Question: I am new to Python and am in the process of scraping a site to collect inventory information. The inventory items are spread across 6 pages on the site. The scraping went very smoothly and I was able to parse out all of the HTML elements I wanted to select.
I am now taking this to the next step and trying to export this into a csv file using the csv.writer included in Python 3. The script runs in my command line without any Syntax Errors popping up, but the csv file does not get created. I am wondering if there are any obvious issues with my script or something that I may have left out when attempting to put the parsed HTML elements into a csv.
Here is my code:
'''
import requests
import csv
from bs4 import BeautifulSoup
main_used_page = 'https://www.necarconnection.com/used-vehicles/'
page = requests.get(main_used_page)
soup = BeautifulSoup(page.text,'html.parser')
def get_items(main_used_page,urls):
main_site = 'https://www.necarconnection.com/'
counter = 0
for x in urls:
site = requests.get(main_used_page + urls[counter])
soup = BeautifulSoup(site.content,'html.parser')
counter +=1
for item in soup.find_all('li'):
vehicle = item.find('div',class_='inventory-post')
image = item.find('div',class_='vehicle-image')
price = item.find('div',class_='price-top')
vin = item.find_all('div',class_='vinstock')
try:
url = image.find('a')
link = url.get('href')
pic_link = url.img
img_url = pic_link['src']
if 'gif' in pic_link['src']:img_url = pic_link['data-src']
landing = requests.get(main_site + link)
souped = BeautifulSoup(landing_page.content,'html.parser')
comment = ''
for comments in souped.find_all('td',class_='results listview'):
com = comments.get_text()
comment += com
with open('necc-december.csv','w',newline='') as csv_file:
fieldnames = ['CLASSIFICATION','TYPE','PRICE','VIN',
'INDEX','LINK','IMG','DESCRIPTION']
writer = csv.DictWriter(csv_file,fieldnames=fieldnames)
writer.writeheader()
writer.writerow({
'CLASSIFICATION':vehicle['data-make'],
'TYPE':vehicle['data-type'],
'PRICE':price,
'VIN':vin,
'INDEX':vehicle['data-location'],
'LINK':link,
'IMG':img_url,
'DESCRIPTION':comment})
except TypeError: None
except AttributeError: None
except UnboundLocalError: None
urls = ['']
counter = 0
prev = 0
for x in range(100):
site = requests.get(main_used_page + urls[counter])
soup = BeautifulSoup(site.content,'html.parser')
for button in soup.find_all('a',class_='pages'):
if button['class'] == ['prev']:
prev +=1
if button['class'] == ['next']:
next_url = button.get('href')
if next_url not in urls:
urls.append(next_url)
counter +=1
if prev - 1 > counter:break
get_items(main_used_page,urls)
'''
Here is a screenshot of what happens after the script is being processed through the command line:

It takes a while for the script to run, so I know that the script is being read and processed. I am just unsure what is going wrong between that and actually making the csv file.
I hope this was helpful. Again, any tips or tricks on working with the Python 3 csv.writer would be super appreciated as I have tried multiple different variations.
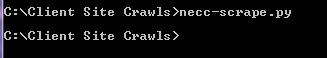
Answer: I found that your code that writes the csv works fine. Here it is in isolation
'''
import csv
vehicle = {'data-make': 'Buick',
'data-type': 'Sedan',
'data-location': 'Bronx',
}
price = '8000.00'
vin = '11040VDOD330C0D0D003'
link = 'https://www.necarconnection.com/someplace'
img_url = 'https://www.necarconnection.com/image/someimage'
comment = 'Fine Car'
with open('necc-december.csv','w',newline='') as csv_file:
fieldnames = ['CLASSIFICATION','TYPE','PRICE','VIN',
'INDEX','LINK','IMG','DESCRIPTION']
writer = csv.DictWriter(csv_file,fieldnames=fieldnames)
writer.writeheader()
writer.writerow({
'CLASSIFICATION':vehicle['data-make'],
'TYPE':vehicle['data-type'],
'PRICE':price,
'VIN':vin,
'INDEX':vehicle['data-location'],
'LINK':link,
'IMG':img_url,
'DESCRIPTION':comment})
'''
It creates the necc-december.csv fine:
'''
CLASSIFICATION,TYPE,PRICE,VIN,INDEX,LINK,IMG,DESCRIPTION
Buick,Sedan,8000.00,11040VDOD330C0D0D003,Bronx,https://www.necarconnection.com/someplace,https://www.necarconnection.com/image/someimage,Fine Car
'''
I think the problem is the code is not finding any buttons with class='next'
To run your code I had to initialize next_url
'''
next_url = None
'''
And then change your condition from
'''
if next_url not in urls:
'''
to
'''
If next_url and next_url not in urls:
'''
I added debug inside your for loop:
'''
for button in soup.find_all('a',class_='pages'):
print ('button:', button)
'''
And got this output:
'''
button: <a class="pages current" data-page="1" href="javascript:void(0);">1</a>
button: <a class="pages" data-page="2" href="javascript:void(0);">2</a>
button: <a class="pages" data-page="3" href="javascript:void(0);">3</a>
button: <a class="pages" data-page="4" href="javascript:void(0);">4</a>
button: <a class="pages" data-page="5" href="javascript:void(0);">5</a>
button: <a class="pages" data-page="6" href="javascript:void(0);">6</a>
button: <a class="pages current" data-page="1" href="javascript:void(0);">1</a>
button: <a class="pages" data-page="2" href="javascript:void(0);">2</a>
button: <a class="pages" data-page="3" href="javascript:void(0);">3</a>
button: <a class="pages" data-page="4" href="javascript:void(0);">4</a>
button: <a class="pages" data-page="5" href="javascript:void(0);">5</a>
button: <a class="pages" data-page="6" href="javascript:void(0);">6</a>
'''
So there were no buttons with class = 'next'.